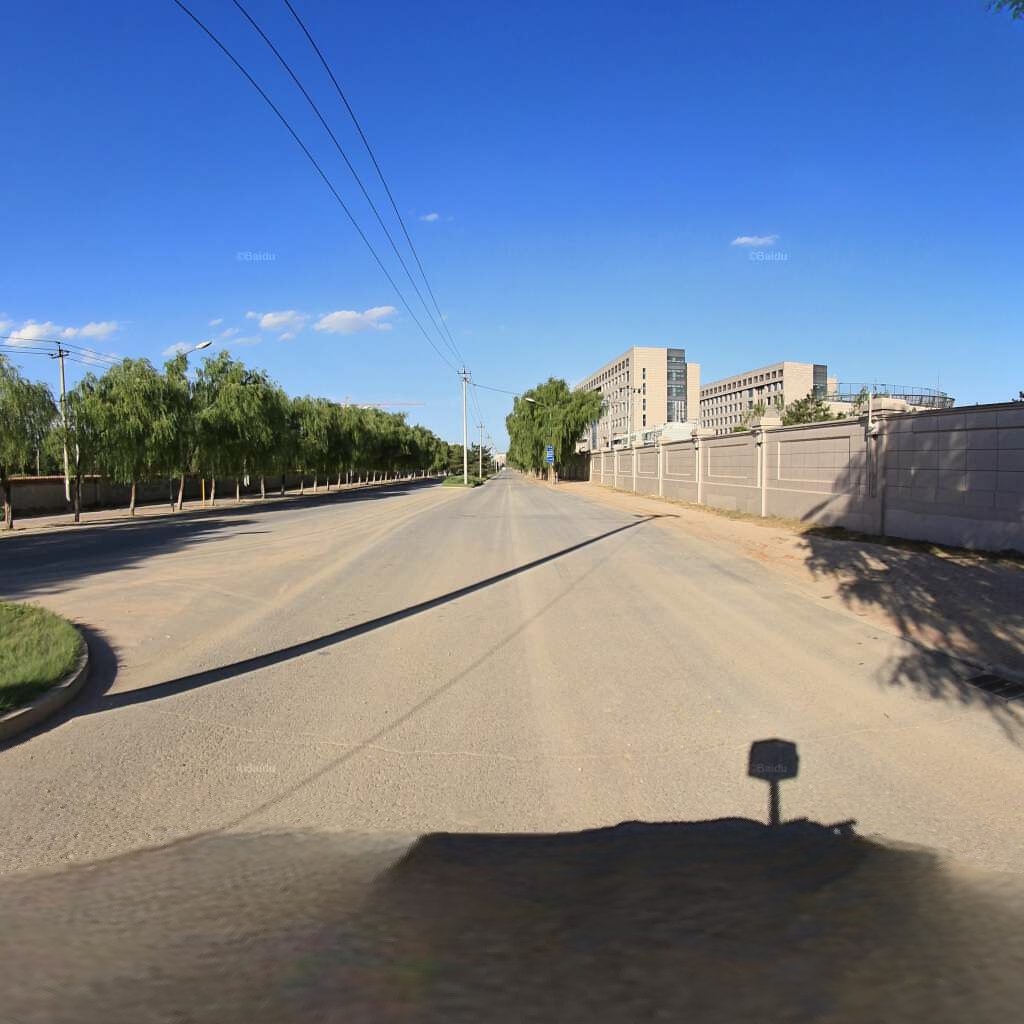
Region: Haidian
Road damage annotations: transverse crack